Question: I want to tag at various points using images/icons of varying sizes on a HTML5 Meter. Now I can use a span tag to do that by placing it at various parts of the meter.
Is there another alternative to this? I was wondering if I could use the canvas element to do so.
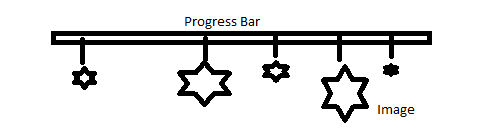
Answer: It would definitely be easier with a canvas or WebGL.
Canvas example, assuming that 'images' is an array of an object with the fields 'image', 'x', and 'y':
'''
context.fillRect(0, 0, 100, 10); // Progressbar background. Alternatively, you could stroke it (draw a border).
context.fillRect(0, 0, 10, 10); // Draw the current progress. I've hard coded it to 10% here.
for (var i = 0; i < images.length; i++)
{
var a = images[i]; // I'm lazy
context.fillRect(a.x - 1, 0, 2, a.y); // less code than stroking
context.drawImage(a, a.x, a.y);
}
'''